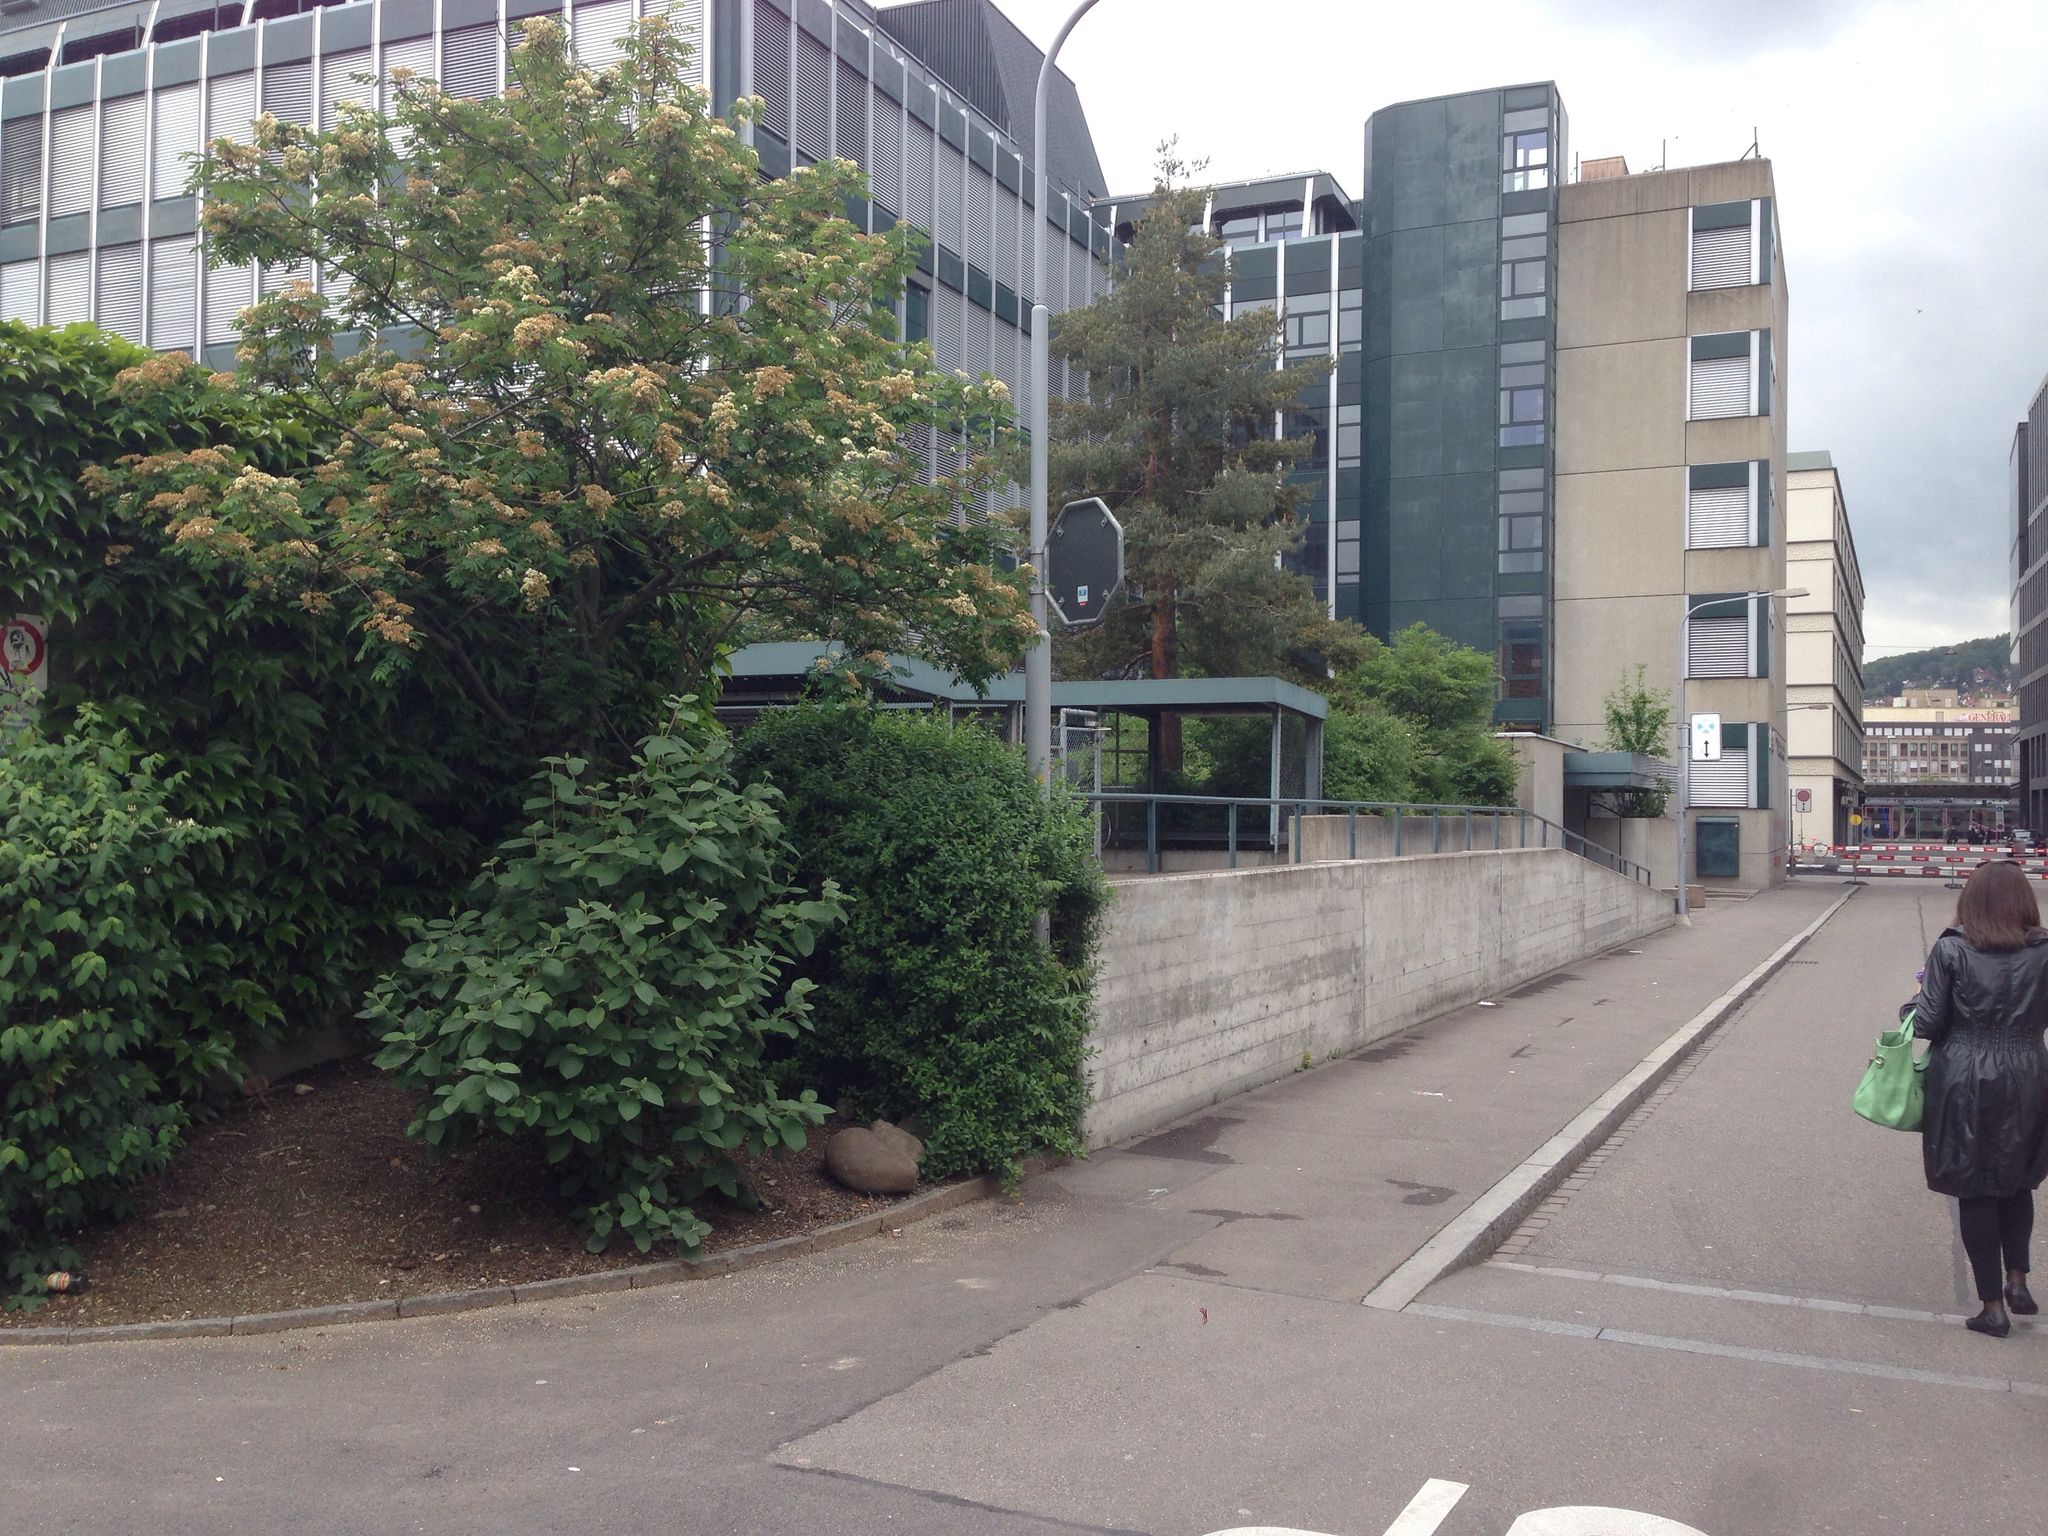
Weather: cloudy
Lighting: day
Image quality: good
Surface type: cycling surface
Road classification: footway
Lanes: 2
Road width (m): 7
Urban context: urban centre
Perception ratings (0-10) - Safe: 2.01, Lively: 6.39, Beautiful: 8.98, Boring: 3.95, Depressing: 4.35, Wealthy: 8.29